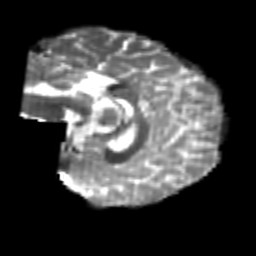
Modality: T2w
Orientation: sagittal
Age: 20
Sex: female
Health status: healthy
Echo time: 0.074 s